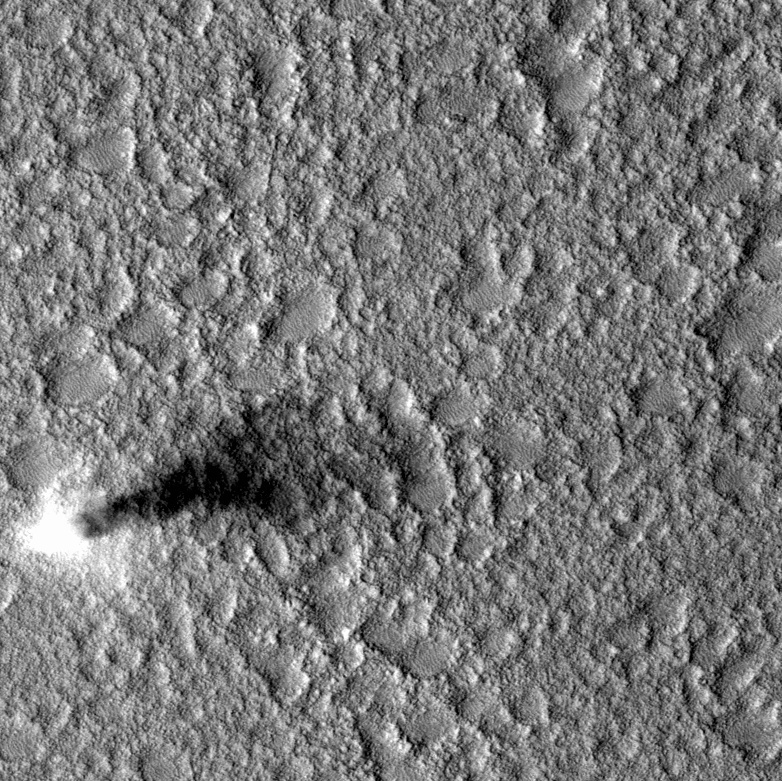
Label: dustdevil